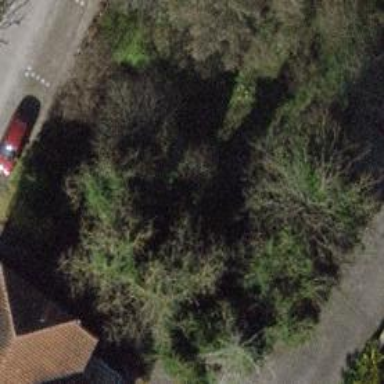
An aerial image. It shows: Deciduous broadleaved tree in garden.